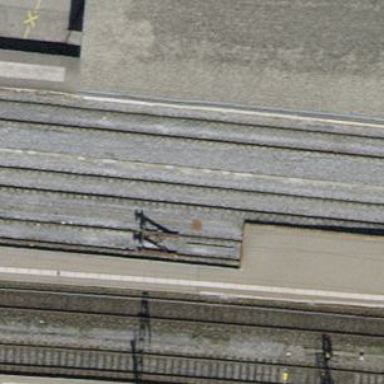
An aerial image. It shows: Railway buffer stop.